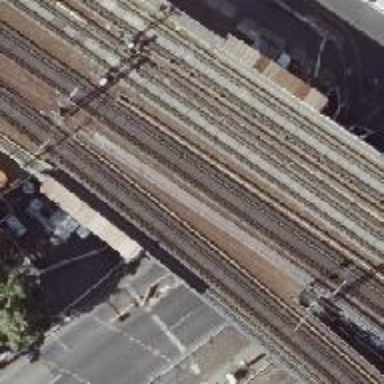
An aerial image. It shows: Viaduct bridge carrying electrified light rail. The railway is built with ballastless technology.